Question: I have to display a large image inside a windows forms application. The user should have the possibility to mark an area of the image, which should be then be zoomed like in the example illustrated below.

As mentioned before the image will be quite large, so my question is: Is it possible to achieve this with the default 'PictureBox' control or am I better of using a 3rd party control? If so, please recommend a library which contains a control that offers these features.
As promised, here is the source of the control I made:
'''
/// <summary>
/// A panel used to display an image and zoom into areas of the displayed
/// image.
/// </summary>
public sealed class PictureZoomPanel : Panel
{
// The image to dispay, set in the Image property
private Image _image;
// The current zoom factor
private float _zoom = 1;
// The zoom rectangle on the panel.
private Rectangle _panelZoomRect;
// _panelZoomRect on the actual image
private Rectangle? _imageZoomRect;
// Used in the mouse event handlers
private bool _mouseDown;
// The pen used to draw the zoom rectangle
private Pen _zoomPen;
/// <summary>
/// Create a new <see cref="PictureZoomPanel"/>
/// </summary>
public PictureZoomPanel()
{
// To prevent flickering
DoubleBuffered = true;
// To make resizing smoother
ResizeRedraw = true;
// Set default zoom pen
ZoomPen = null;
}
/// <summary>
/// The image to be displayed
/// </summary>
[Category("Appearance"),
Description("The image to be displayed.")]
public Image Image
{
get { return _image; }
set
{
_image = value;
ZoomToFit();
}
}
/// <summary>
/// The pen used to draw the zoom rectangle.
/// </summary>
[Category("Appearance"),
Description("The pen used to draw the zoom rectangle.")]
public Pen ZoomPen
{
get { return _zoomPen; }
set {
_zoomPen = value ?? new Pen(Color.Green, 2);
}
}
/// <summary>
/// Sets the zoom to a value where the whole image is visible.
/// </summary>
public void ZoomToFit()
{
_imageZoomRect = null;
_mouseDown = false;
_zoom = 1;
// If no image is present, there is nothing further to do
if (_image == null)
return;
var widthZoom = (float) Width / _image.Width;
var heightZoom = (float) Height / _image.Height;
// Make sure the whole image is visible
_zoom = widthZoom < heightZoom ? widthZoom : heightZoom;
// Force redraw
Invalidate();
}
protected override void OnMouseDown(MouseEventArgs e)
{
if (_image == null)
return;
_mouseDown = true;
_panelZoomRect = new Rectangle(e.X, e.Y, 0, 0);
}
protected override void OnMouseUp(MouseEventArgs e)
{
if (_image == null || !_mouseDown)
return;
_mouseDown = false;
// Without this, doubling clicking the control would cause zoom
if (_panelZoomRect.Height == 0 || _panelZoomRect.Width == 0)
return;
// Tell the paint method to zoom
_imageZoomRect = CalculateImageZoomRectangle();
_zoom = RecalculateZoom();
}
protected override void OnMouseMove(MouseEventArgs e)
{
if (_image == null)
return;
// This makes sure that the left mouse button is pressed.
if (e.Button == MouseButtons.Left)
{
// Draws the rectangle as the mouse moves
_panelZoomRect = new Rectangle(
_panelZoomRect.Left,
_panelZoomRect.Top,
e.X - _panelZoomRect.Left,
e.Y - _panelZoomRect.Top);
}
// Force redraw to make sure the zoomRegion is painted
Invalidate();
}
private Rectangle CalculateImageZoomRectangle()
{
// Calculate all the coordinates to required to transform
var topLeft = new Point(_panelZoomRect.X,
_panelZoomRect.Y);
var topRight = new Point(_panelZoomRect.X + _panelZoomRect.Width,
_panelZoomRect.Y);
var bottomLeft = new Point(_panelZoomRect.X,
_panelZoomRect.Y - _panelZoomRect.Height);
var bottomRight = new Point(_panelZoomRect.X + _panelZoomRect.Height,
_panelZoomRect.Y - _panelZoomRect.Height);
var points = new [] { topLeft, topRight, bottomLeft, bottomRight };
// Converts the points from panel to image position
var mx = new Matrix(_zoom, 0, 0, _zoom, 0, 0);
mx.Invert();
mx.TransformPoints(points);
var rectangleWidth = points[1].X - points[0].X;
var rectangleHeight = points[0].Y - points[2].Y;
// _imageZoom != null, means that we are zooming in on an
// already zoomed in image. We must add the original values
// to zoom in deeper
return _imageZoomRect == null
? new Rectangle(points[0].X,
points[0].Y,
rectangleWidth,
rectangleHeight)
: new Rectangle(points[0].X + _imageZoomRect.Value.X,
points[0].Y + _imageZoomRect.Value.Y,
rectangleWidth,
rectangleHeight);
}
private float RecalculateZoom()
{
if (!_imageZoomRect.HasValue)
return _zoom;
var widthZoom = (float)Width / _imageZoomRect.Value.Width;
var heightZoom = (float)Height / _imageZoomRect.Value.Height;
return widthZoom < heightZoom ? widthZoom : heightZoom;
}
protected override void OnPaint(PaintEventArgs e)
{
if (_image == null)
{
OnPaintBackground(e);
return;
}
e.Graphics.Transform = new Matrix(_zoom, 0, 0, _zoom, 0, 0);
// Turn of interpolation when zoomed
e.Graphics.InterpolationMode = _imageZoomRect != null
? InterpolationMode.NearestNeighbor
: InterpolationMode.Default;
DrawImage(e);
if (_mouseDown)
DrawZoomRectangle(e);
base.OnPaint(e);
}
private void DrawImage(PaintEventArgs e)
{
var destRec = !_imageZoomRect.HasValue
? new Rectangle(0, 0, _image.Width, _image.Height)
: new Rectangle(0, 0, _imageZoomRect.Value.Width,
_imageZoomRect.Value.Height);
var sourceRec = !_imageZoomRect.HasValue
? new Rectangle(0, 0, _image.Width, _image.Height)
: _imageZoomRect.Value;
e.Graphics.DrawImage(_image, destRec,
sourceRec.Location.X, sourceRec.Location.Y,
sourceRec.Width, sourceRec.Height,
GraphicsUnit.Pixel);
}
private void DrawZoomRectangle(PaintEventArgs e)
{
e.Graphics.Transform = new Matrix();
e.Graphics.DrawRectangle(_zoomPen, _panelZoomRect);
}
}
'''
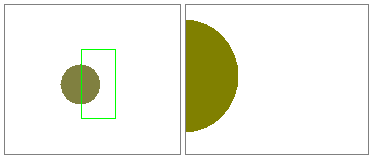
Answer: You can achieve zooming through translating the graphic object. Instead of using a PictureBox, I think a <URL> is the better tool of choice.
You handle the paint event, and adjust the matrix presentation of it from there. Also, you need to adjust the AutoScrollMinSize property to have the scrollbars represent the correct range of the scaled image.
Quick example:
'''
Bitmap bmp = new Bitmap(@"c:\myimage.png");
int zoom = 2;
private void Form1_Load(object sender, EventArgs e) {
panel1.AutoScrollMinSize = new Size(bmp.Width * zoom, bmp.Height * zoom);
}
private void panel1_Paint(object sender, PaintEventArgs e) {
using (Matrix mx = new Matrix(zoom, 0, 0, zoom, 0, 0)) {
mx.Translate(panel1.AutoScrollPosition.X / zoom, panel1.AutoScrollPosition.Y / zoom);
e.Graphics.Transform = mx;
e.Graphics.DrawImage(bmp, new Point(0, 0));
}
}
'''
This method is for tracking the mouse movement of a scaled image:
'''
protected Point BacktrackMouse(MouseEventArgs e)
{
Matrix mx = new Matrix(_zoom, 0, 0, _zoom, 0, 0);
mx.Translate(this.AutoScrollPosition.X * (1.0f / zoom),
this.AutoScrollPosition.Y * (1.0f / zoom));
mx.Invert();
Point[] p = new Point[] { new Point(e.X, e.Y) };
mx.TransformPoints(p);
return p[0];
}
'''